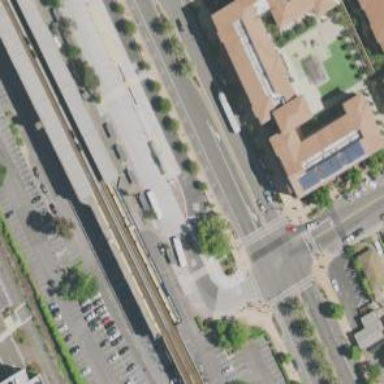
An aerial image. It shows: Separate sidewalk along busway.